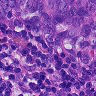
Metastatic tissue present: yes